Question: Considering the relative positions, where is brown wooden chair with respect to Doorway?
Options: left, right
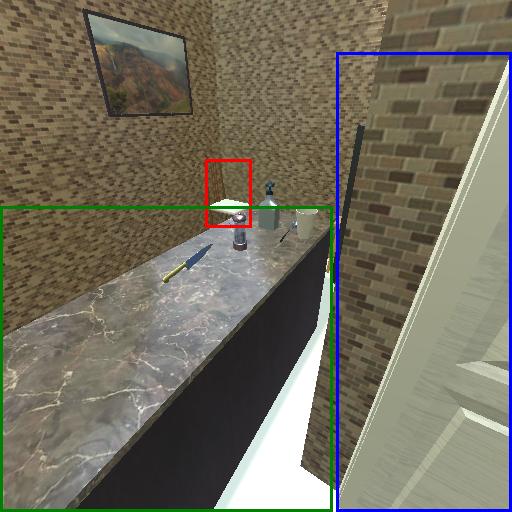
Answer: left